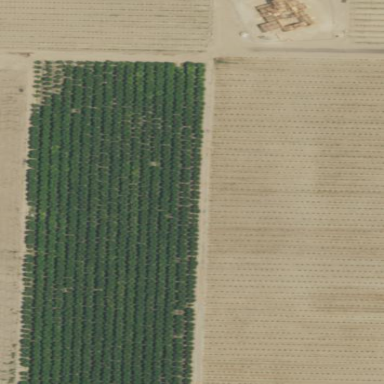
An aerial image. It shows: Orchard with nectarine trees.